Question: I want to know if it is possible to increase the width of detailTextLabel in UITableViewCell.
I have referred this <URL> but I did not find anything useful.
Any help or suggestion would be appreciated. Thanks.
I do not want to use CustomCell.
Reason why I want to do like this :
Actually I am parsing data from XML and I am showing product specifications in a UITableViewCell labels. But I do not know the exact length of String for that are being displayed in labels thus I can't determine the height of label and its cell and value is truncated as shown in image with red rectangle.
Please have a look at the image to have it in a more clear way:

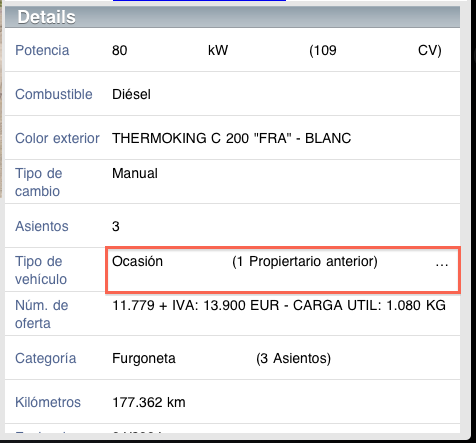
Answer: You could try subclassing 'UITableViewCell' and override the default '-(void)layoutSubviews' method.